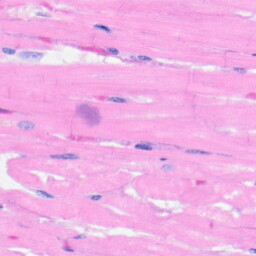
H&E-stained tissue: Heart